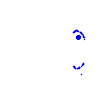
Particle: kaon